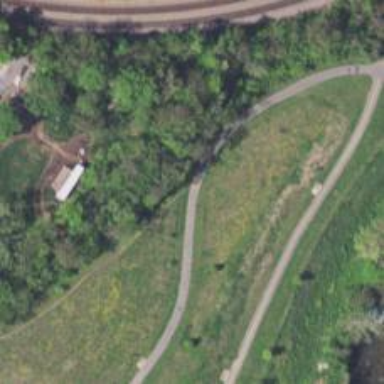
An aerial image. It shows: Asphalt cycleway.